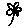
Label: flower